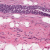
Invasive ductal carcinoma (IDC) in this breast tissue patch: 0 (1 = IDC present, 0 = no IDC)